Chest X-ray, PA view. Patient: 22 years old, sex F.
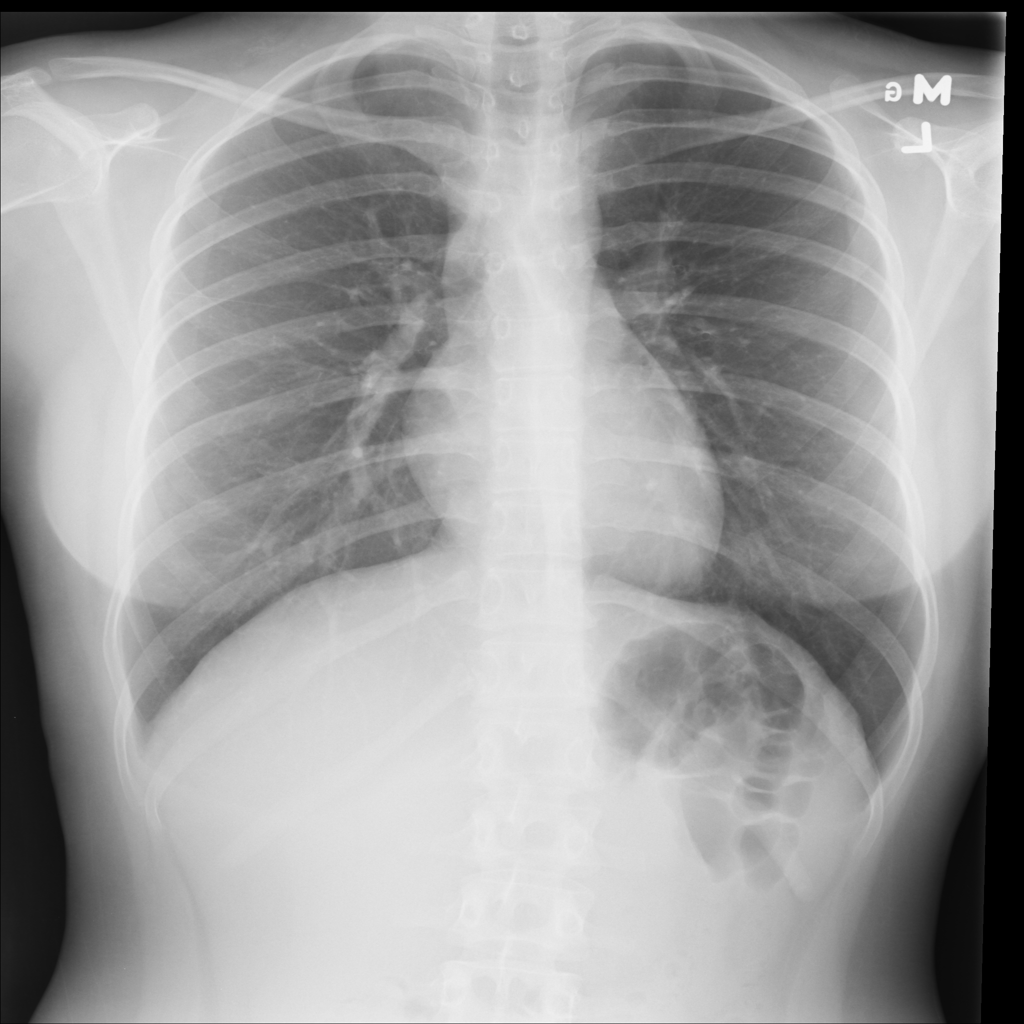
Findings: No Finding